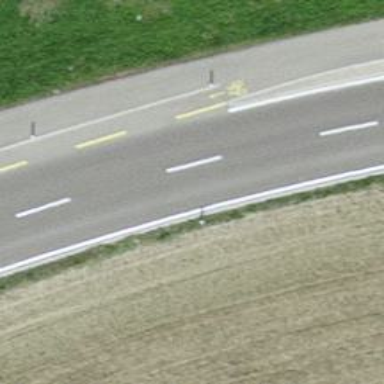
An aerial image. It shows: Asphalt cycleway.